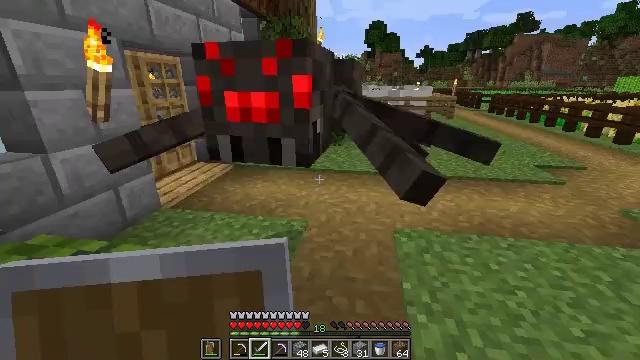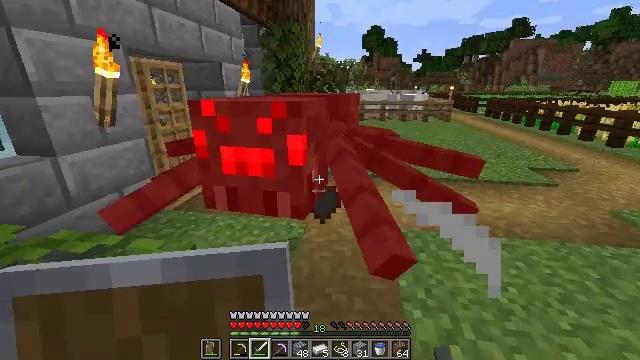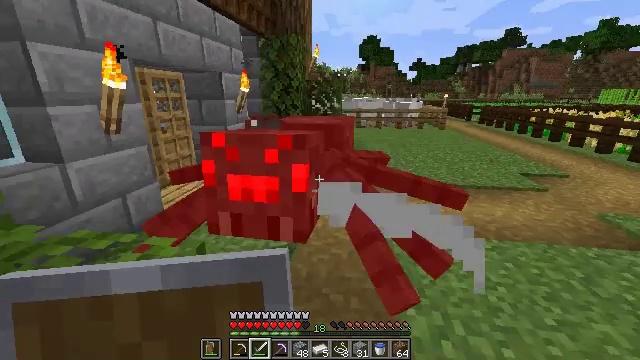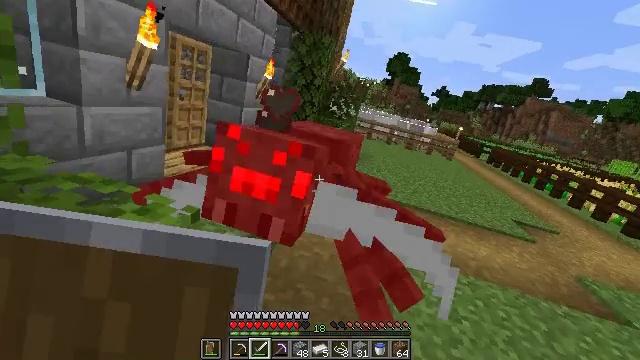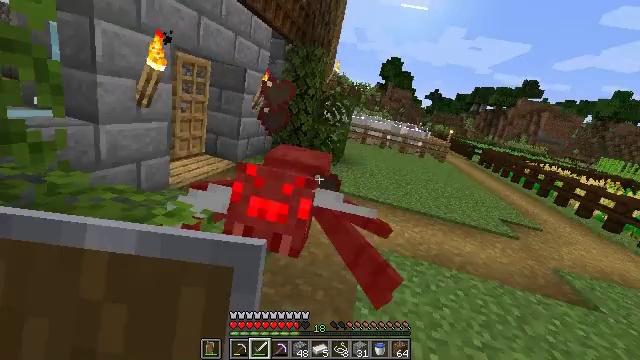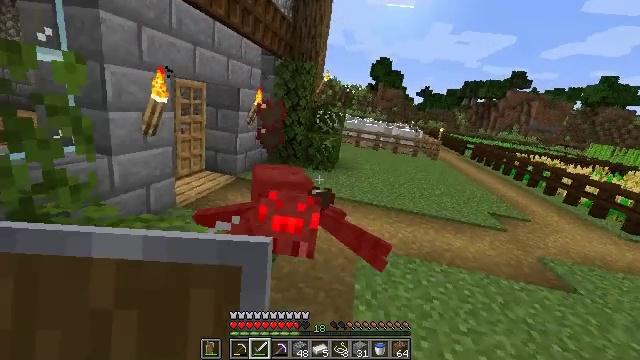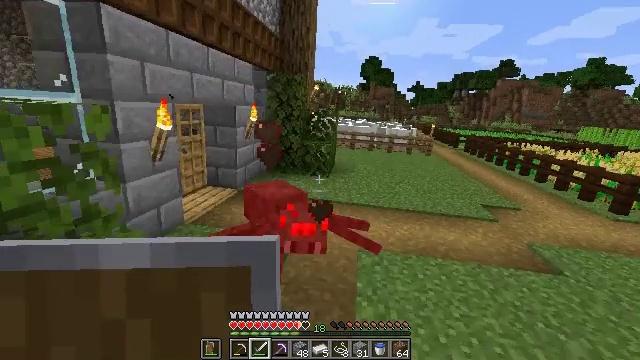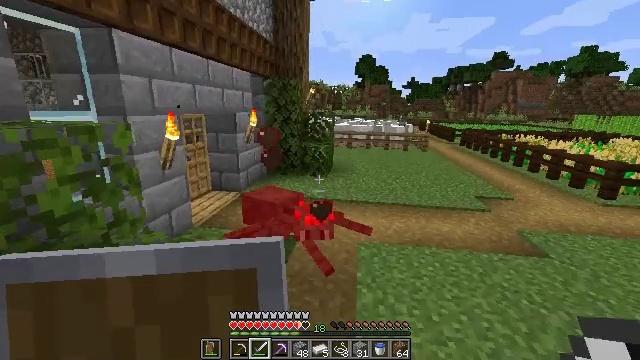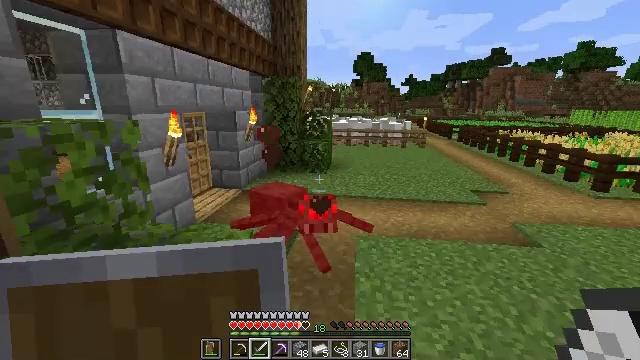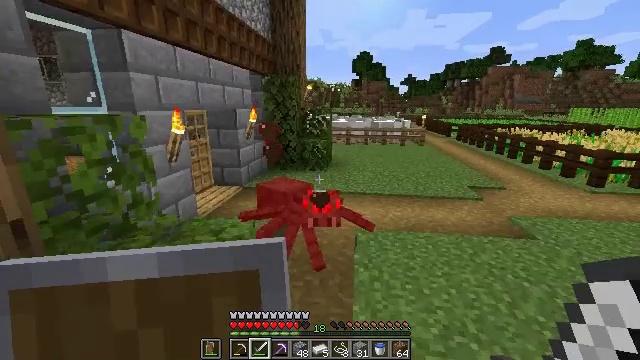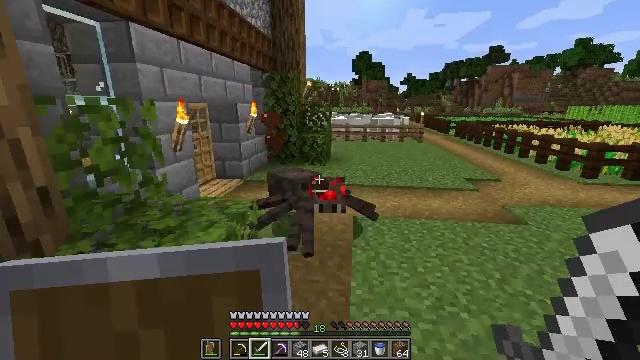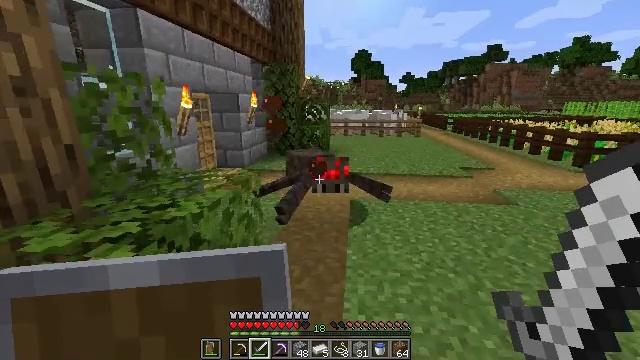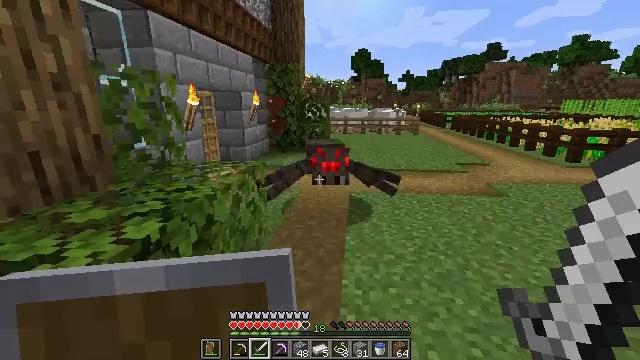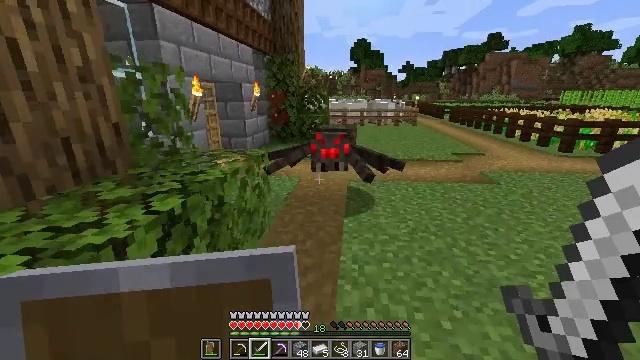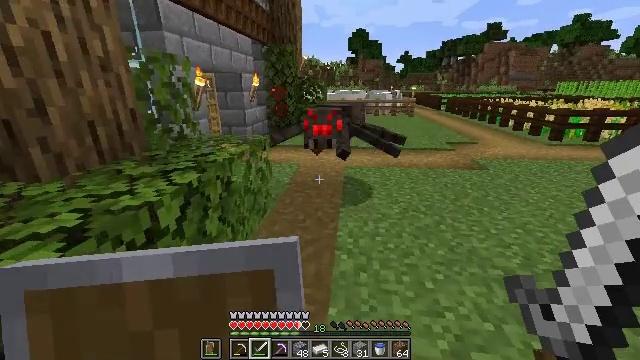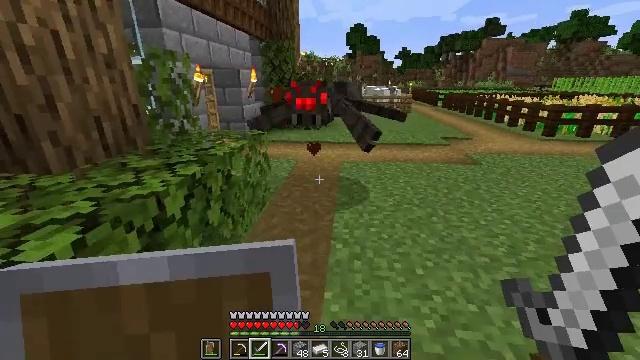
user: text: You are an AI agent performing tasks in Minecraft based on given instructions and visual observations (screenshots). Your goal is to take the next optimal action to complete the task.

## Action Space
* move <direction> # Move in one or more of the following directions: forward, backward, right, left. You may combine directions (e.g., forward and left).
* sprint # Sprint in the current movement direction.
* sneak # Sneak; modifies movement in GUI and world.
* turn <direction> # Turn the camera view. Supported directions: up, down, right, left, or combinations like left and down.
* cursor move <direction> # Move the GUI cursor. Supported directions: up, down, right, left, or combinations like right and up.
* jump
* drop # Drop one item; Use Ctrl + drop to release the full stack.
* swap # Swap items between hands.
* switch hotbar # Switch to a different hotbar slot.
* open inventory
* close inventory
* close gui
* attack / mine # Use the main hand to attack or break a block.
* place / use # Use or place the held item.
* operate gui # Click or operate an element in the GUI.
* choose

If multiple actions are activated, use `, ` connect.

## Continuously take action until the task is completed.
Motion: motion action
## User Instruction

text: Kill mobs.
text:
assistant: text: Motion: move back
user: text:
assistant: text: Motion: move back, turn up
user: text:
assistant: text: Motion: move back
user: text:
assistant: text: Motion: move back, turn up
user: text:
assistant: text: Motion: move back
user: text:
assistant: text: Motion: move back
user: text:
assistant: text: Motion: move back
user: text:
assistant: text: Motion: move back
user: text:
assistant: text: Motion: move back
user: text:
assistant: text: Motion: move back
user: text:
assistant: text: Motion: move back
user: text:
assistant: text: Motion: move back
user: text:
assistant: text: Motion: move back, turn down
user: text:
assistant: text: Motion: move back, turn down
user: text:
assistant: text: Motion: move forward
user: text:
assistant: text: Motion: move forward
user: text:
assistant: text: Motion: move forward
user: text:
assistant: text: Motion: move forward, turn right
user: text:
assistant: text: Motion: move forward, turn right and down, jump
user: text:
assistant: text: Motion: move forward, turn right and down, jump
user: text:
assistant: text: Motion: move forward, turn right and down, jump
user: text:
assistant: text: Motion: move forward, jump
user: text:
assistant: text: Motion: move forward, turn left and down, attack / mine
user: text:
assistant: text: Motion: move back, turn left and down, attack / mine
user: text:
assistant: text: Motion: move back, turn left and down, attack / mine
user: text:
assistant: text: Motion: move back, turn down
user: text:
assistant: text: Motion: move back
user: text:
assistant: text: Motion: no_op